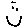
Label: smiley face